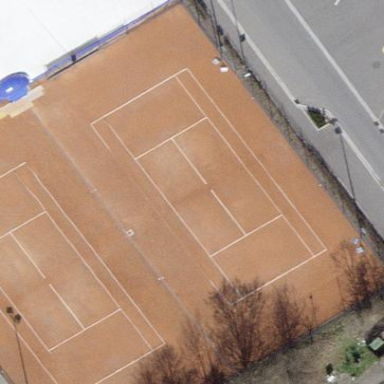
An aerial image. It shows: Tennis court on pitch.